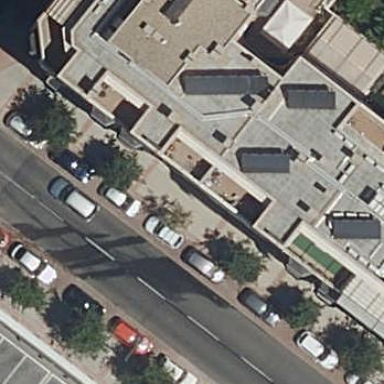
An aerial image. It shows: Part of building.